Field crop: maize
Growth stage: 2
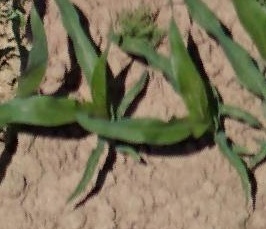
Species: maize